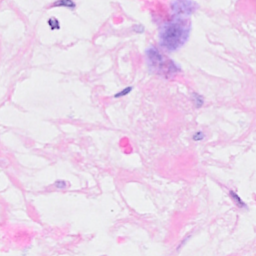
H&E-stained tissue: Breast